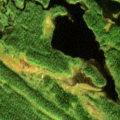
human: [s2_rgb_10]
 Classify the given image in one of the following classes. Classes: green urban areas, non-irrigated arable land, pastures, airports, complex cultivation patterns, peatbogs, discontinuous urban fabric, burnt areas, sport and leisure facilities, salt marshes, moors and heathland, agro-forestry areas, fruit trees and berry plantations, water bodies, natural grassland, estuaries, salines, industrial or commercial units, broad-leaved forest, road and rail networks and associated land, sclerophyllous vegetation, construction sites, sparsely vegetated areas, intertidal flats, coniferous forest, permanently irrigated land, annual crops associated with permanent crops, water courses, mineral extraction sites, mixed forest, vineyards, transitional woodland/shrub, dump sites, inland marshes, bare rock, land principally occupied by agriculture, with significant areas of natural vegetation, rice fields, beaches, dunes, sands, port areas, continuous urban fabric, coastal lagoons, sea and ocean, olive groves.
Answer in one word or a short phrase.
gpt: coniferous forest, water bodies